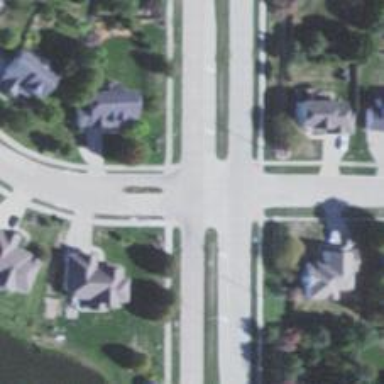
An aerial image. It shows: Secondary road.